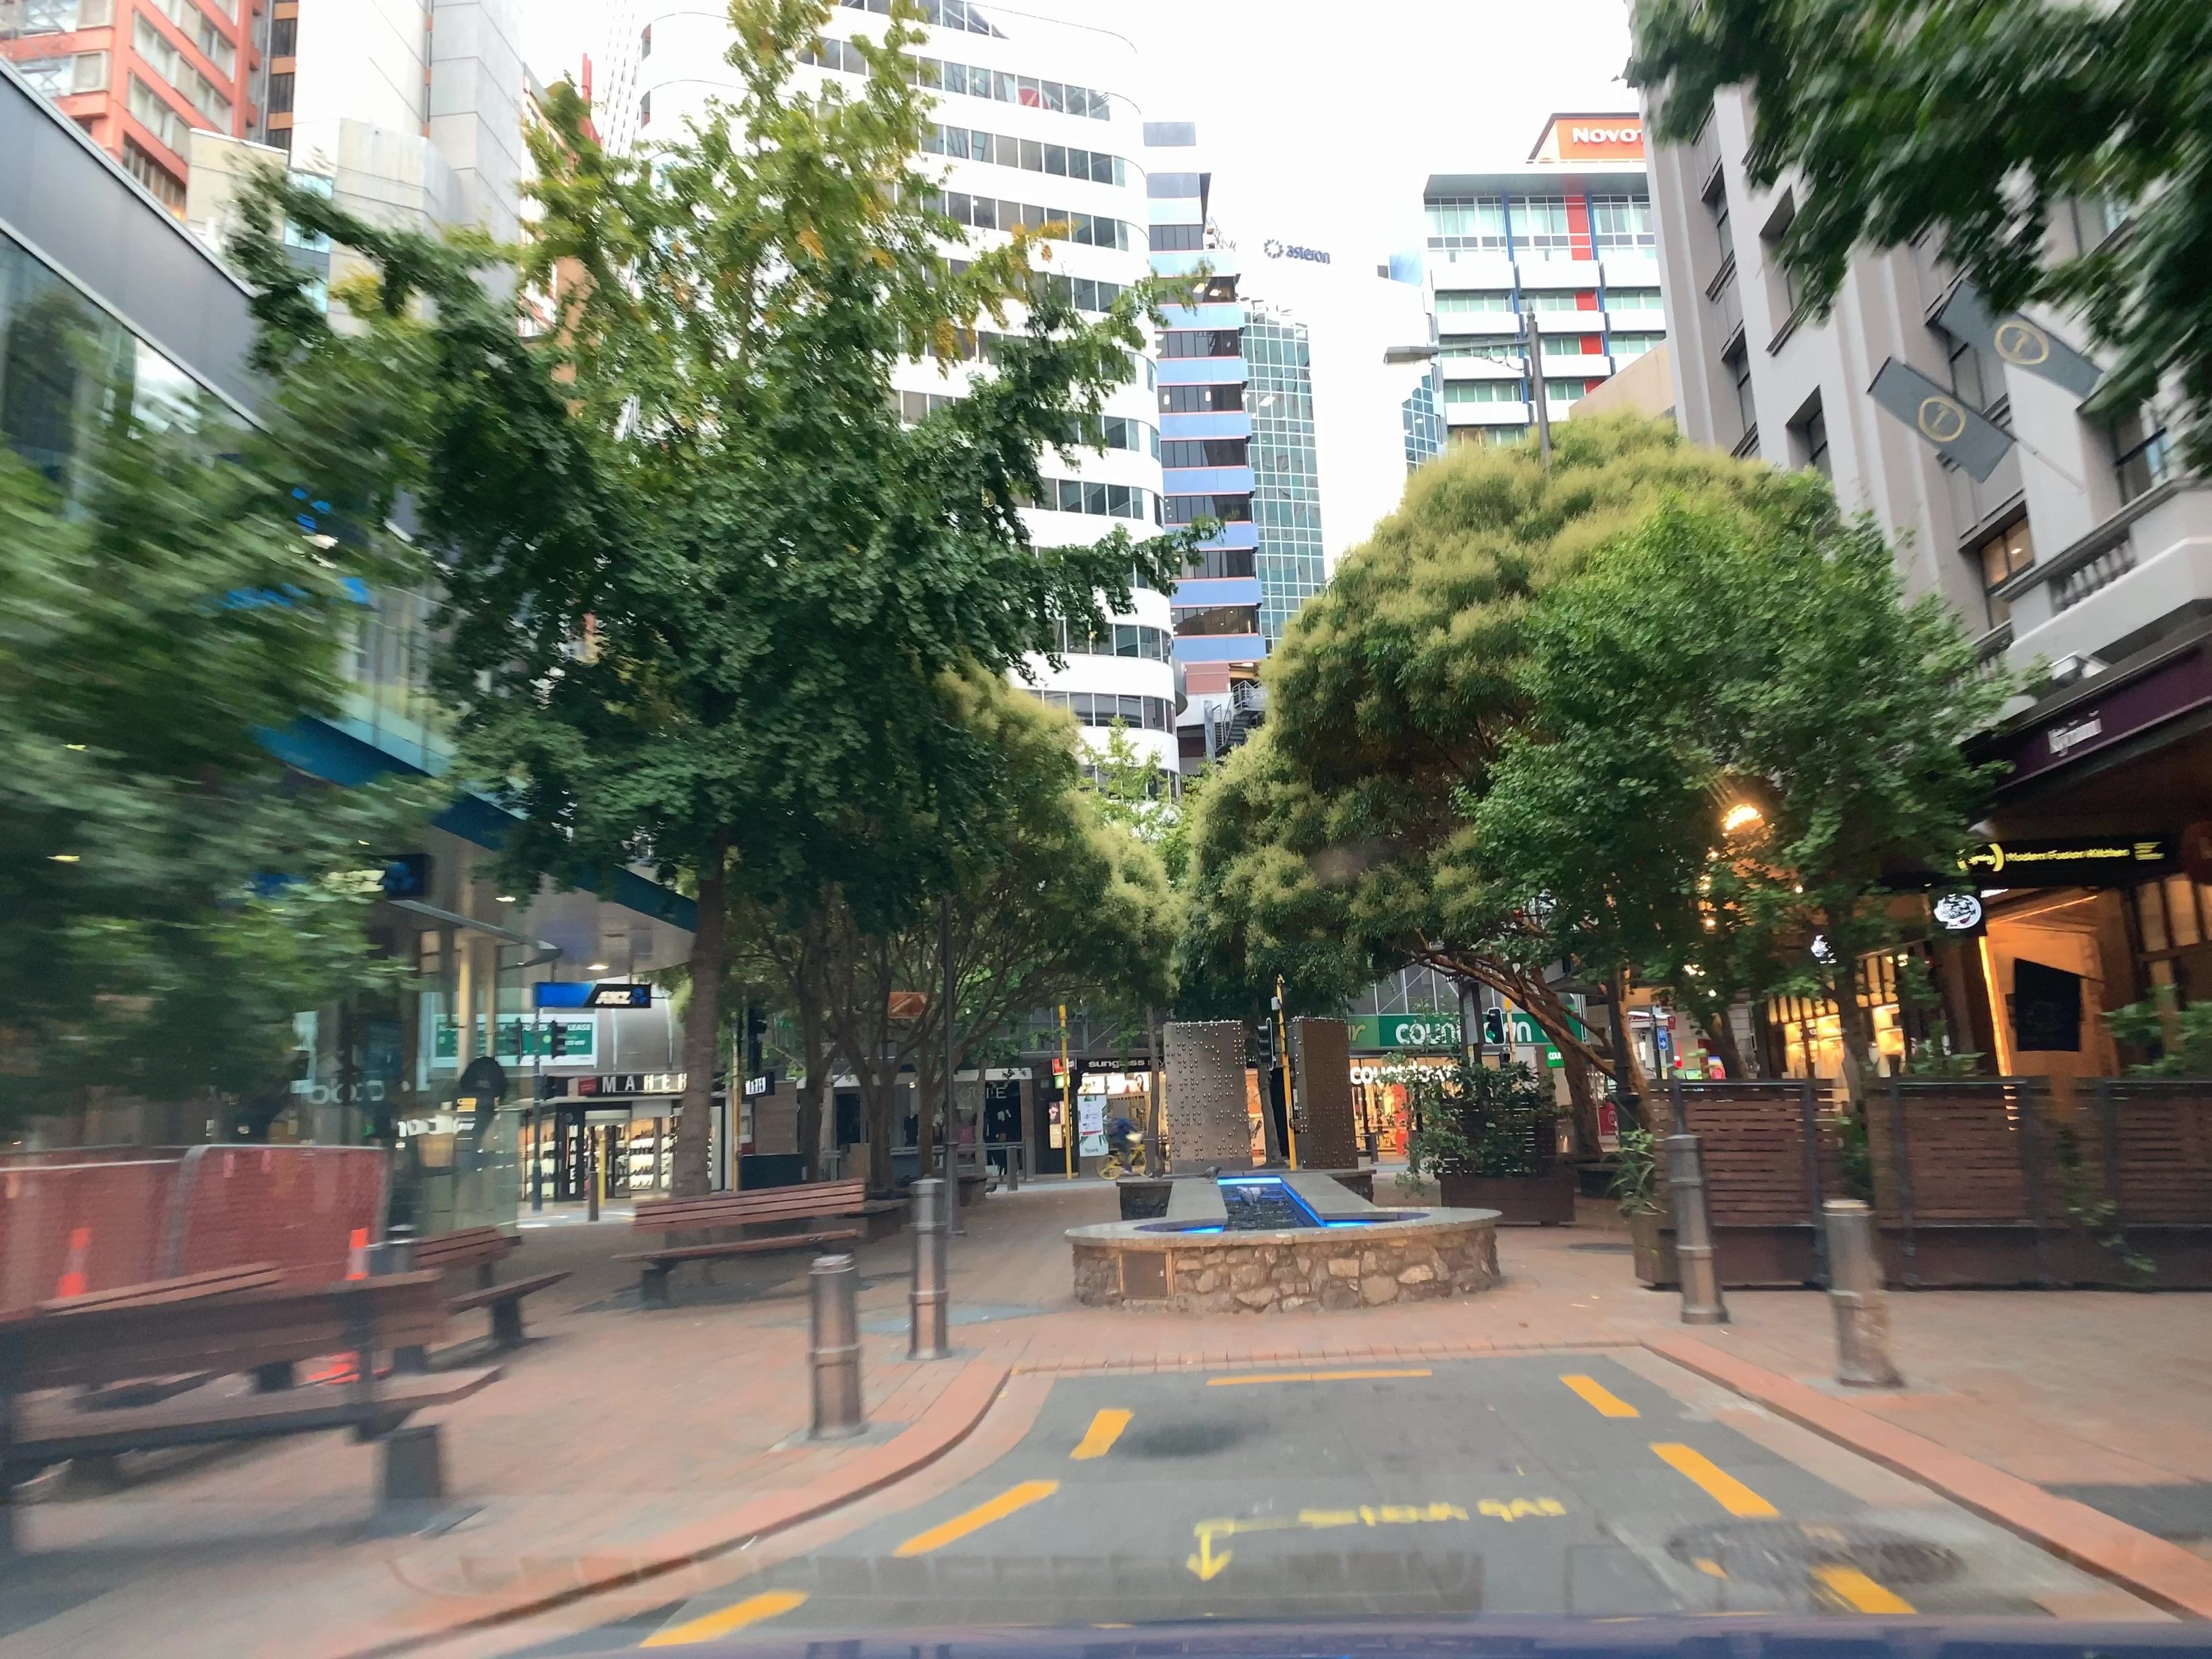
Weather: clear
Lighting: day
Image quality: good
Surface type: walking surface
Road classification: pedestrian, unclassified
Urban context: urban centre
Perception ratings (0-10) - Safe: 5, Lively: 9.6, Beautiful: 8.57, Boring: 3.66, Depressing: 1.47, Wealthy: 6.36